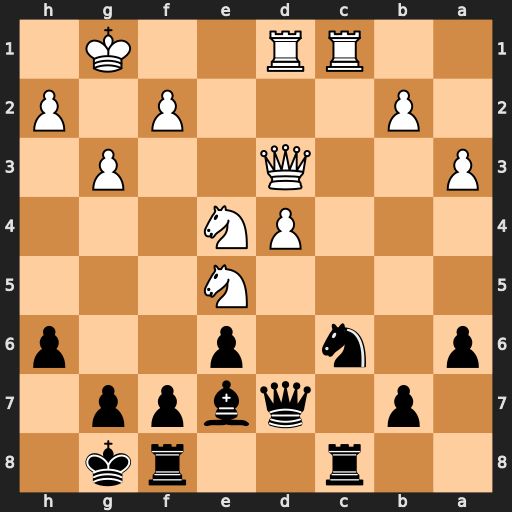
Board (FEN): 2r2rk1/1p1qbpp1/p1n1p2p/4N3/3PN3/P2Q2P1/1P3P1P/2RR2K1
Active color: b
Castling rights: -
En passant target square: -
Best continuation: Nxe5 Rxc8 Nxd3